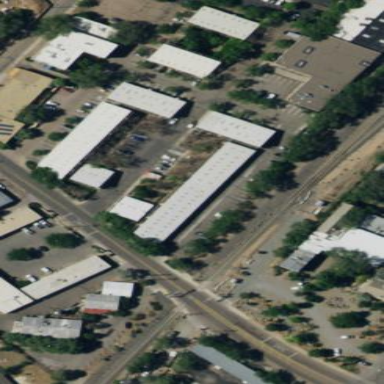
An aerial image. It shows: Commercial building.